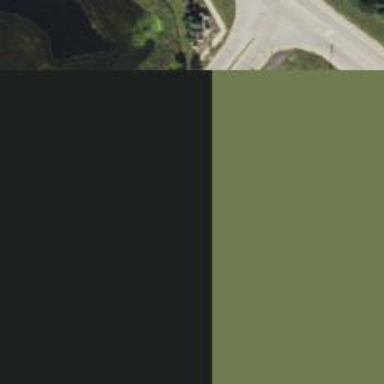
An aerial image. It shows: Unmarked road crossing.